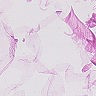
Metastatic tissue present: no